Question: I am trying to make a plugin in my website just like this one :
I am using this code. It includes the script :
'''
<div id="fb-root"></div>
<script>(function(d, s, id) {
var js, fjs = d.getElementsByTagName(s)[0];
if (d.getElementById(id)) return;
js = d.createElement(s); js.id = id;
js.src = "//connect.facebook.net/en_GB/all.js#xfbml=1";
fjs.parentNode.insertBefore(js, fjs);
}(document, 'script', 'facebook-jssdk'));</script>
'''
and this :
'''
<div class="fb-like" data-href="htpp://www.my-site.com/" data-width="600" data-height="30" data-colorscheme="light" data-layout="standard" data-action="like" data-show-faces="true" data-send="true"></div>
'''
but nothing shows up. Do I have to use css or a js link included in my page to make it work?
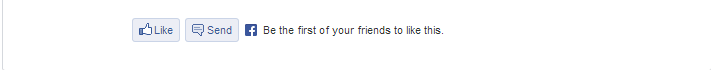
Answer: I think you are missing the appId. Make sure to create a Facebook application and connect it with your plugin.